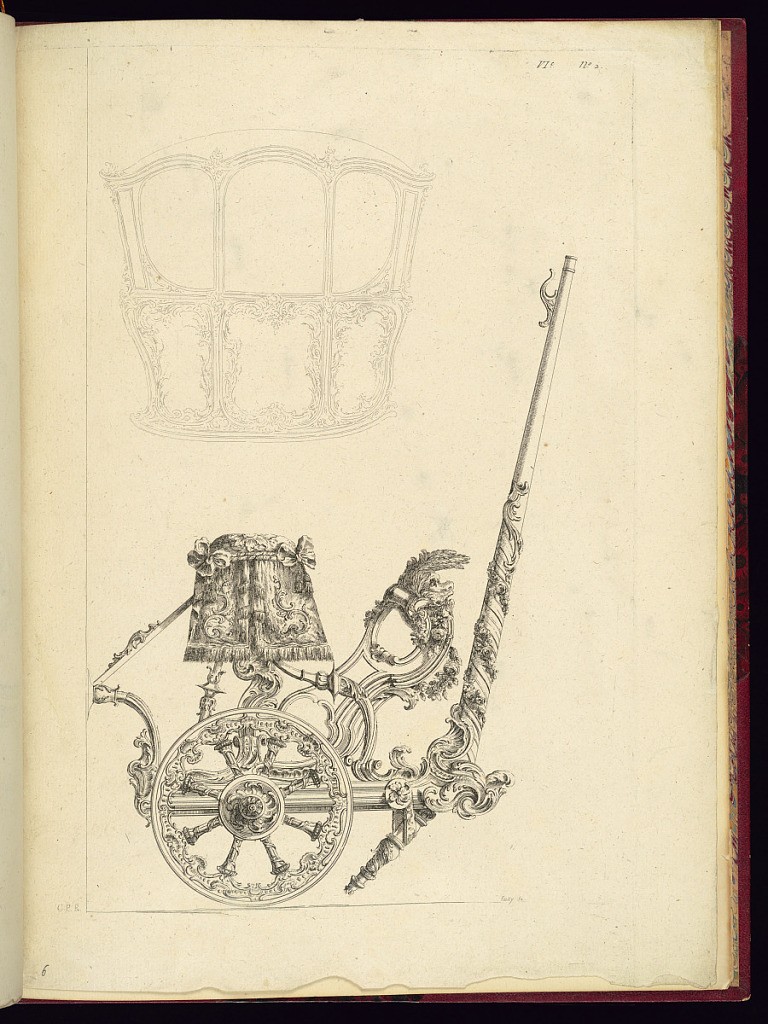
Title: Design for a Carriage Box Seat (Driver’s Seat) and Body
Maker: Louis Van Nerven, Dutch, active ca. 1750
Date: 1755–69
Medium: Etching on paper
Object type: Print
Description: Design for a carriage driver's seat or box seat with a faint design for a carriage body above. Both ornately decorated with scrolling leaves (rinceaux), festoons of flowers, mascaron (mask), rosettes, cartouches, c-scrolls, s-scrolls, and shell motifs. The seat is covered with an embroidered and tasseled textile with bows. The plate is numbered and signed.